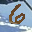
Label: 6